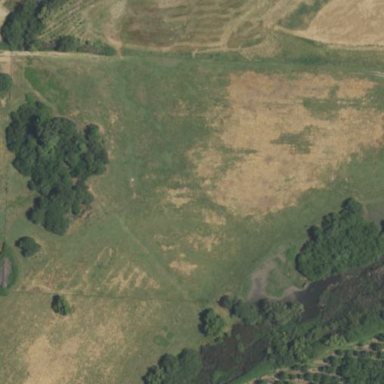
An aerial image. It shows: Native pasture meadow.